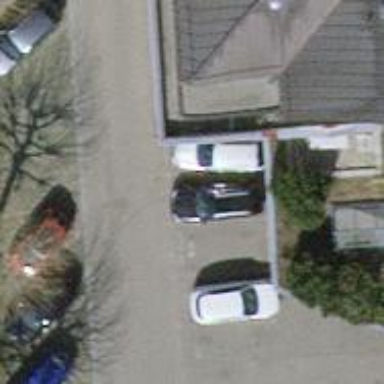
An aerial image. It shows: Charging station.